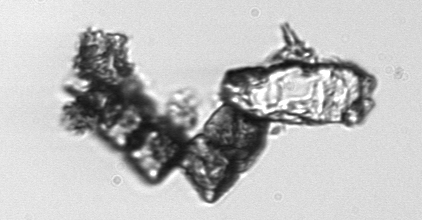
Label: Biddulphia